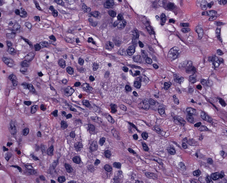
Tumor epithelial tissue: yes
Tumor-associated stroma tissue: no
Normal tissue: no